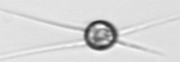
Label: Chaetoceros_danicus